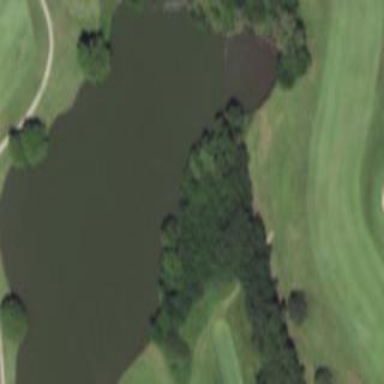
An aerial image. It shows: Picturesque scene of golf course with lateral water hazard.